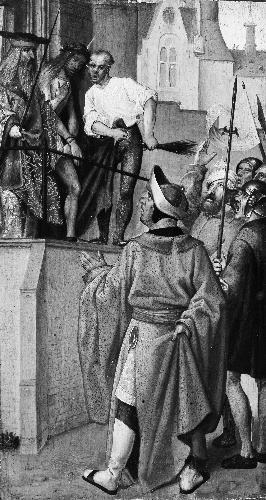
Title: Ecce Homo, (reverse) Christ Blessing; The Disrobing of Christ, (reverse) Saint John the Baptist
Artist: Cornelis Engebrechtsz
Artist bio: Netherlandish, ca. 1461–1527
Object type: Painting, wings of an altarpiece
Classification: Paintings
Medium: Oil on wood
Dimensions: Each 16 1/2 x 8 3/4 in. (41.9 x 22.2 cm)
Department: European Paintings
Credit line: Gift of Ferdinand Hermann, 1911
Accession year: 1911
Repository: Metropolitan Museum of Art, New York, NY
Tags: Saint John the Baptist|Men|Christ